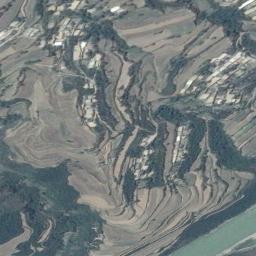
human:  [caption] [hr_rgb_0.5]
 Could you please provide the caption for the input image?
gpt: A large brown and green mixed terraces with a turquoise river under the terraces .

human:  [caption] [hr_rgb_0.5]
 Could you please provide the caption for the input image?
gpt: The green plants are on the terrace .

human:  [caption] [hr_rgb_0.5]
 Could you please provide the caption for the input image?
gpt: There is a winding path through the green terraces .

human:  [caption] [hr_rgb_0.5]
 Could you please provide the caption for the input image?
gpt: The bare and green terrace is next to some trees and a river .

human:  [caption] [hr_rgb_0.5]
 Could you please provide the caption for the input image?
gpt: There are green meadows beside the terraces .